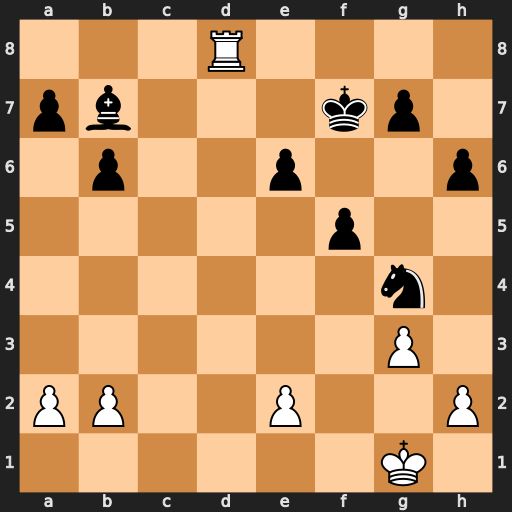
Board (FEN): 3R4/pb3kp1/1p2p2p/5p2/6n1/6P1/PP2P2P/6K1
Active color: w
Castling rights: -
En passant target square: -
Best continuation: Rd7+ Kf6 Rxb7